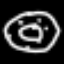
Label: donut